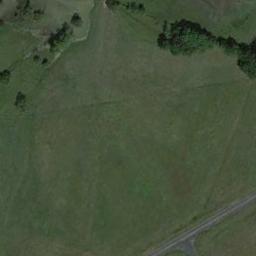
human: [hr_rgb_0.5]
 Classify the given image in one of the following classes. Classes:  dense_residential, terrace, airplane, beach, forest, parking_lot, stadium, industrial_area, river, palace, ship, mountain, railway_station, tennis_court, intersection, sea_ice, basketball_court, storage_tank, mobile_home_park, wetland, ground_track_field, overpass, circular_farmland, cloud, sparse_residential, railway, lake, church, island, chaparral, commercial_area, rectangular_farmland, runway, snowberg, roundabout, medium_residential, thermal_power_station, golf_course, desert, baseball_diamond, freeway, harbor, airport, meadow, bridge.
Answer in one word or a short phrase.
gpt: meadow